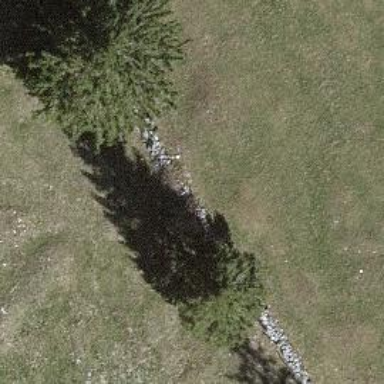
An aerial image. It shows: Wall made of dry stone.